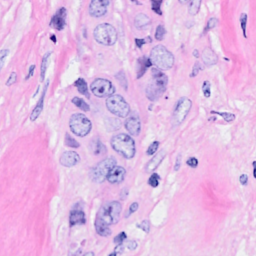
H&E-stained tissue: Breast